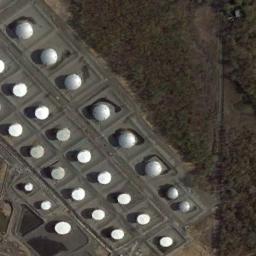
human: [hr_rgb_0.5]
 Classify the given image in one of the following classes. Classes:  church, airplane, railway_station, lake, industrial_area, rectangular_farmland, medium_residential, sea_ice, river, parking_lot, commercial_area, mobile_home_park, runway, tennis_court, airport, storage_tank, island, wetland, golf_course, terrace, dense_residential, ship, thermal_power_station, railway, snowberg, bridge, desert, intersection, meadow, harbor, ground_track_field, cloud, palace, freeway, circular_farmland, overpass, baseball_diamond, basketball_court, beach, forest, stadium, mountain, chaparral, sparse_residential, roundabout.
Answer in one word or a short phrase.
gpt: storage_tank